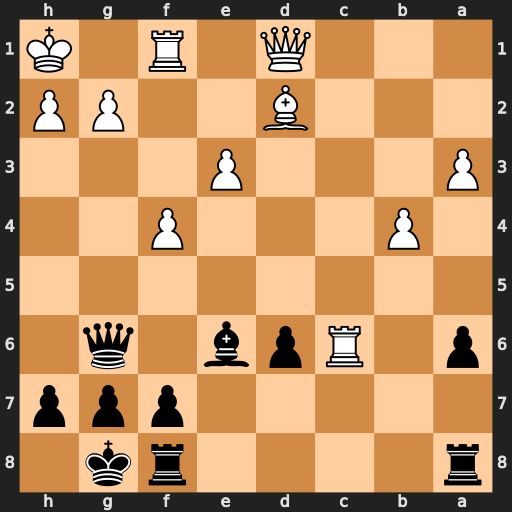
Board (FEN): r4rk1/5ppp/p1Rpb1q1/8/1P3P2/P3P3/3B2PP/3Q1R1K
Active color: b
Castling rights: -
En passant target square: -
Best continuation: Bd5 Rf2 Bxc6